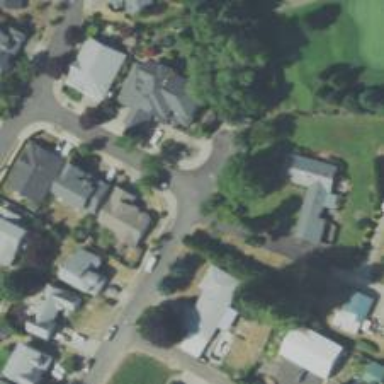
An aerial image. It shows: Residential road with sidewalk on the left.